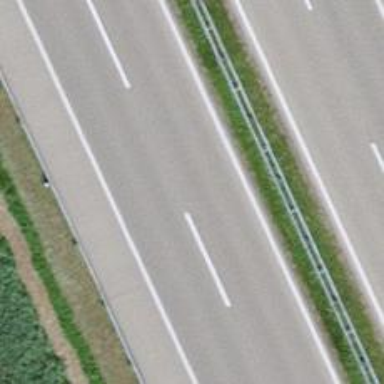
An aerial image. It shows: Asphalt motorway.